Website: bh-photo
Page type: payment
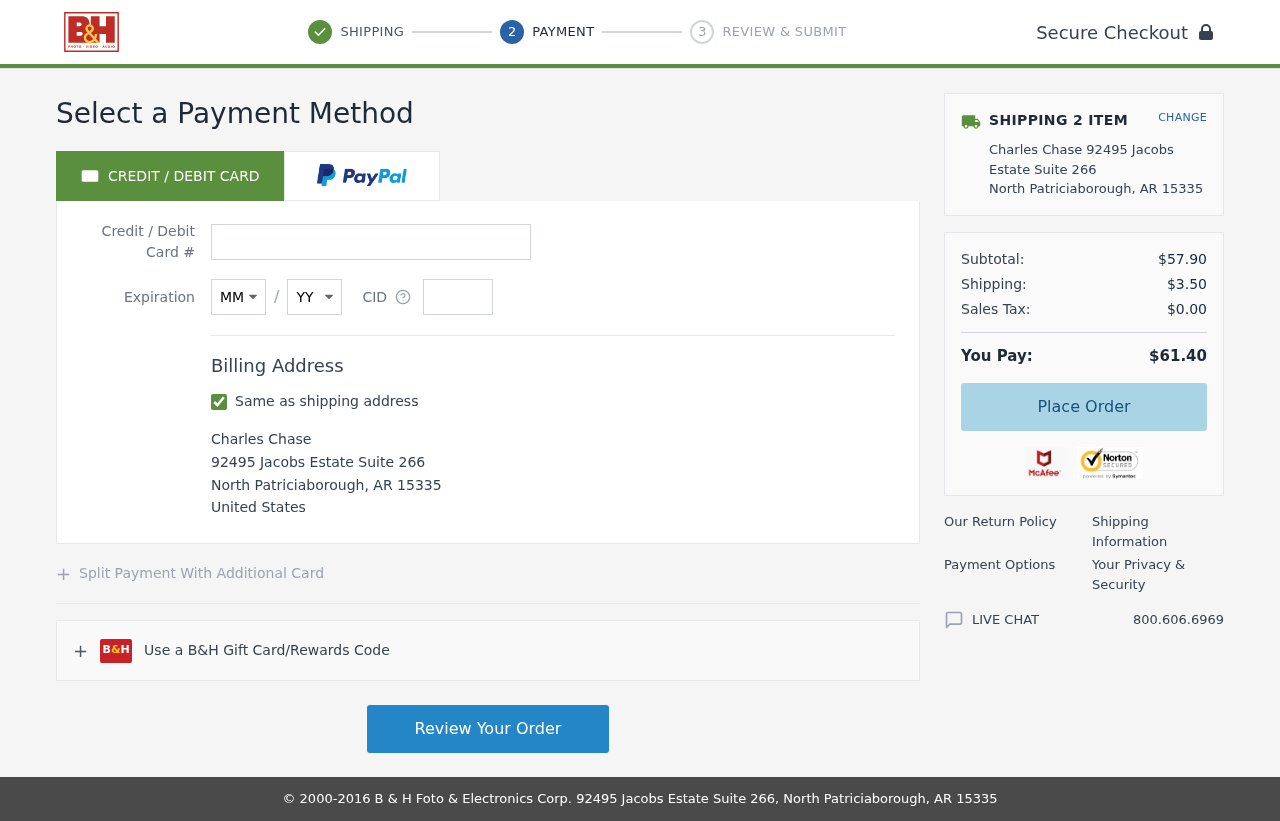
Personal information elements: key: PII_CARD_CVV
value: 5463
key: PII_CARD_EXPIRY_MONTH
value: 05
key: PII_CARD_EXPIRY_YEAR
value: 30
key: PII_CARD_NUMBER
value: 3411 9357 7076 210
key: PII_CITY
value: North Patriciaborough
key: PII_COUNTRY
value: United States
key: PII_FULLNAME
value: Charles Chase
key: PII_POSTCODE
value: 15335
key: PII_STATE_ABBR
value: AR
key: PII_STREET
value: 92495 Jacobs Estate Suite 266
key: PII_FULLNAME2
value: Charles Chase
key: PII_STREET2
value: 92495 Jacobs Estate Suite 266
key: PII_CITY2
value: North Patriciaborough
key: PII_STATE_ABBR2
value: AR
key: PII_POSTCODE2
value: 15335
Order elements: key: ORDER_NUM_ITEMS
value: SHIPPING 2 ITEM
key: ORDER_SUBTOTAL
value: $57.90
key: ORDER_SHIPPING_COST
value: $3.50
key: ORDER_TAX
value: $0.00
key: ORDER_TOTAL
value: $61.40